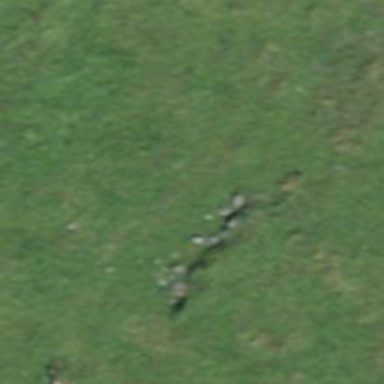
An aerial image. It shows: Wall made of dry stone.